Question: I would like my chart area to be extended on the top so I've added a negative margin to the chart. However, this causes series at times to be drawn over the contextButtons and can make them impossible to click. I'd like to just increase the z-index or do something that makes them appear above the series without having to make my own buttons that live outside the chart. Does anyone have a way to do this?

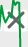
Answer: Example: <URL>
'''
chart: {
marginTop: -25,
events: {
load: function() {
this.exportSVGElements[0].toFront();
this.exportSVGElements[1].toFront();
}
}
},
'''
So method 'toFront()' will bring items on top of the SVG container. 'this.exportSVGElements[0]/[1]' are button/symbol. Of course both of them are inner object of the Highcharts core.